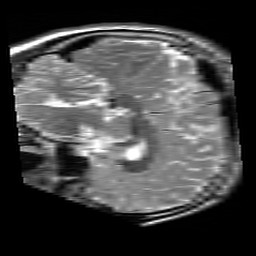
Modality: T2w
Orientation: sagittal
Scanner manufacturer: siemens
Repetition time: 3.9 s
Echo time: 0.076 s